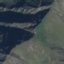
Land use / land cover class: HerbaceousVegetation